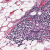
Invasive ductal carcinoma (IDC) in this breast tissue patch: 0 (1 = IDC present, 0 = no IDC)